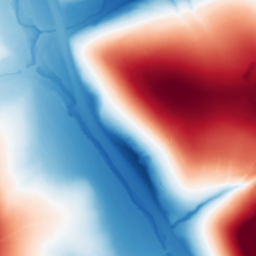
Category: classical
Decomposition family: gaussian
Decomposition parameters: sigma: 100
Upsampling method: bilinear
Upsampling parameters: scale: 4
Upsampling scale: 4